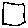
Label: square